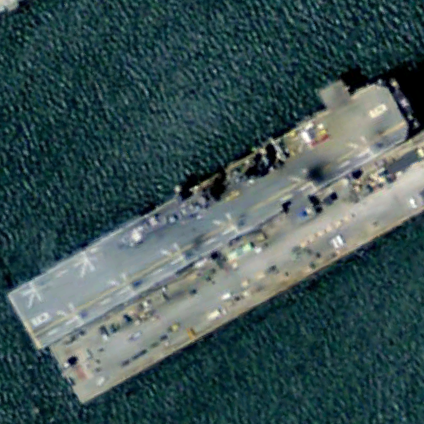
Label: assault